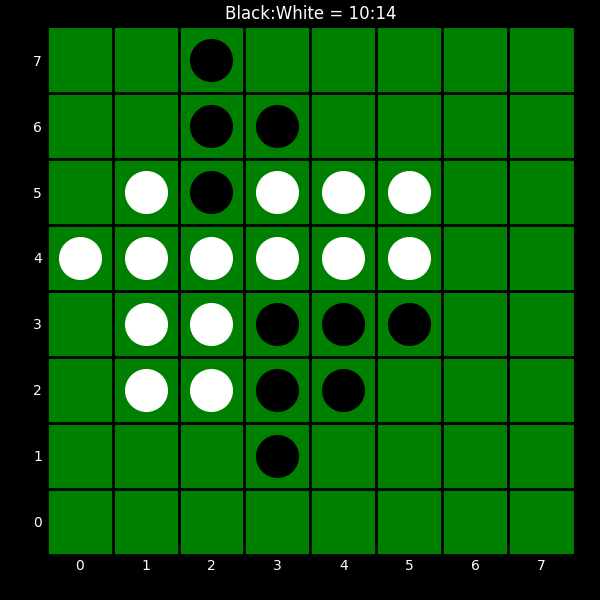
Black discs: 10
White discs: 14